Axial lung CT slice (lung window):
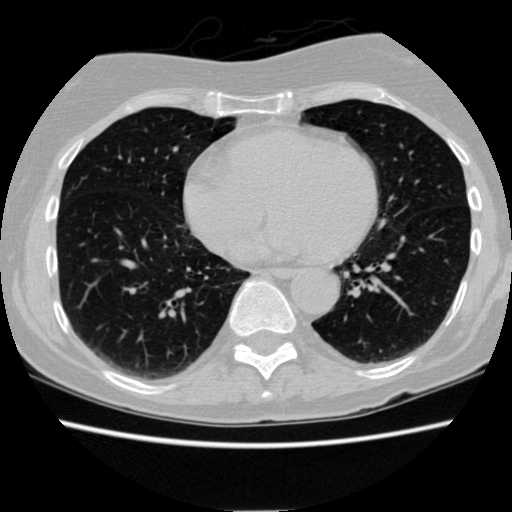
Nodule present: no